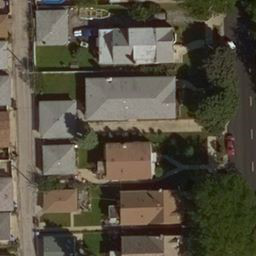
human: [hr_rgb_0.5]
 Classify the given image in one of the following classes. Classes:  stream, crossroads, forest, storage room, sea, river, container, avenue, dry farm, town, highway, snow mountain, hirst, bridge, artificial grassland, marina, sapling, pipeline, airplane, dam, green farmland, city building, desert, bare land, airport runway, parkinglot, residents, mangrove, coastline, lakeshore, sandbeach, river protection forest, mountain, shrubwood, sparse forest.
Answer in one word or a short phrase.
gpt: residents